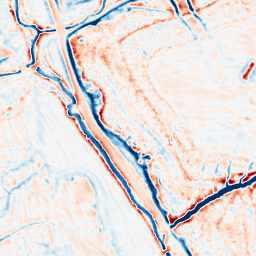
Category: edge_preserving
Decomposition family: bilateral
Decomposition parameters: d: 15
sigma_color: 100
sigma_space: 75
Upsampling method: cubic_mitchell
Upsampling parameters: scale: 8
Upsampling scale: 8